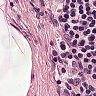
Metastatic tissue present: no